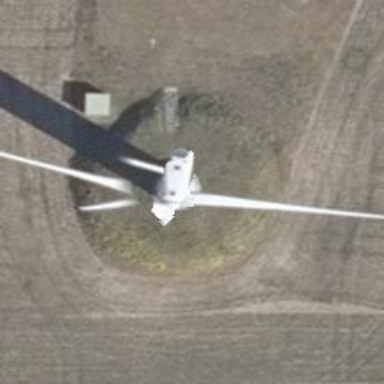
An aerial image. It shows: Wind-powered generator.